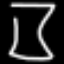
Label: hourglass